Question: I want to create an text editor with options at the top (bold,..).
I also want to be able to hide those options; using the exact transition style shown in the picture below.
My problem is that the EditText that I use never has the intended behavious. (In the GIF below for exemple it does not resize after being moved).

---
I tried using animate (which is what is shown here on the picture).
I also tried with layout animation, combined with 'setVisibility(View.GONE)' when the animation ends (its nearly perfect but for one frame between the two we can see what's happening).
I finally tried setting 'android:animateLayoutChanges="true"'. Which works great but I cannot animate the transition as I want.
I also tried combining the three in various ways, but never was successful.
'''
public class MainActivity extends AppCompatActivity {
boolean optionVisible = true;
LinearLayout Main;
@Override
protected void onCreate(Bundle savedInstanceState) {
super.onCreate(savedInstanceState);
setContentView(R.layout.activity_main);
Main = findViewById(R.id.main);
}
public void show(View v) {
if (optionVisible) {
Main.animate().setDuration(300).translationYBy(-Options.getHeight());
} else {
Main.animate().setDuration(300).translationYBy(Options.getHeight());
}
optionVisible = !optionVisible;
}
}
'''
'''
<?xml version="1.0" encoding="utf-8"?>
<LinearLayout xmlns:android="http://schemas.android.com/apk/res/android"
xmlns:tools="http://schemas.android.com/tools"
android:id="@+id/main"
android:layout_width="match_parent"
android:layout_height="match_parent"
android:orientation="vertical">
<LinearLayout
android:id="@+id/options"
android:layout_width="match_parent"
android:layout_height="wrap_content"
android:orientation="vertical"
android:fillAfter="true">
... Defining buttons and slider ...
</LinearLayout>
<RelativeLayout
android:layout_width="match_parent"
android:layout_height="wrap_content"
android:layout_marginTop="10dp">
... Defining Title EditText ...
</RelativeLayout>
<EditText
android:id="@+id/writter"
android:layout_width="match_parent"
android:layout_height="match_parent"
android:layout_margin="10dp"
android:gravity="top"
android:padding="0dp"
android:text="azertyuio"
android:textAlignment="gravity"
android:textColor="@color/text"
android:textSize="20sp"
tools:ignore="HardcodedText"
android:background="@null"
/>
</LinearLayout>
'''
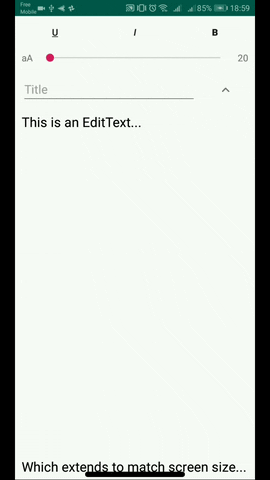
Answer: Well I finally managed to get it working properly. I still find the solution akward and would be glad to here another suggestion.
Anyway what I finally did was to use Animations (and not animate), and to have 2 main view basically being set GONE and VISIBLE at oppisite time depending on the presence of options or not.
Here is the code (I used an external class to synchronize the two EditText)
'''
<?xml version="1.0" encoding="utf-8"?>
<FrameLayout xmlns:android="http://schemas.android.com/apk/res/android"
xmlns:tools="http://schemas.android.com/tools"
android:layout_width="match_parent"
android:layout_height="match_parent">
<LinearLayout
android:id="@+id/main_with_opt"
android:layout_width="match_parent"
android:layout_height="match_parent"
android:orientation="vertical"
android:visibility="gone">
<LinearLayout
android:id="@+id/options"
android:layout_width="match_parent"
android:layout_height="wrap_content"
android:orientation="vertical"
android:fillAfter="true">
<LinearLayout
android:layout_width="match_parent"
android:layout_height="wrap_content"
android:orientation="horizontal">
<FrameLayout
android:layout_width="match_parent"
android:layout_height="match_parent"
android:layout_weight="1">
<Button
style="@style/Widget.AppCompat.Button.Borderless"
android:layout_width="wrap_content"
android:layout_height="wrap_content"
android:layout_gravity="center"
android:text="@string/underline"/>
</FrameLayout>
<FrameLayout
android:layout_width="match_parent"
android:layout_height="match_parent"
android:layout_weight="1">
<Button
style="@style/Widget.AppCompat.Button.Borderless"
android:layout_width="wrap_content"
android:layout_height="wrap_content"
android:layout_gravity="center"
android:text="@string/italic"/>
</FrameLayout>
<FrameLayout
android:layout_width="match_parent"
android:layout_height="match_parent"
android:layout_weight="1">
<Button
style="@style/Widget.AppCompat.Button.Borderless"
android:layout_width="wrap_content"
android:layout_height="wrap_content"
android:layout_gravity="center"
android:text="@string/bold"/>
</FrameLayout>
</LinearLayout>
<RelativeLayout
android:layout_width="match_parent"
android:layout_height="wrap_content">
<TextView
android:id="@+id/size"
android:layout_width="wrap_content"
android:layout_height="wrap_content"
android:text="aA"
android:paddingHorizontal="10dp"
android:paddingVertical="5dp"
tools:ignore="HardcodedText"
android:layout_alignParentStart="true"/>
<SeekBar
android:layout_width="match_parent"
android:layout_height="wrap_content"
android:layout_centerVertical="true"
android:layout_toEndOf="@id/size"
android:layout_toStartOf="@+id/size_int"/>
<TextView
android:id="@+id/size_int"
android:layout_width="wrap_content"
android:layout_height="wrap_content"
android:text="@string/text_size"
android:paddingHorizontal="10dp"
android:paddingVertical="5dp"
tools:ignore="HardcodedText"
android:layout_alignParentEnd="true"/>
</RelativeLayout>
</LinearLayout>
<RelativeLayout
android:layout_width="match_parent"
android:layout_height="wrap_content"
android:layout_marginTop="10dp">
<EditText
android:id="@+id/title_with_opt"
android:layout_width="match_parent"
android:layout_height="wrap_content"
android:lines="1"
android:text="@string/title"
android:maxLines="1"
android:textColor="@color/title"
android:layout_marginStart="10dp"
android:layout_toStartOf="@+id/arrow_with_opt"/>
<ImageButton
style="@style/Widget.AppCompat.Button.Borderless"
android:id="@+id/arrow_with_opt"
android:layout_width="wrap_content"
android:layout_height="wrap_content"
android:layout_alignParentEnd="true"
android:layout_centerVertical="true"
android:src="@drawable/arrow_less"
android:onClick="show"/>
</RelativeLayout>
<com.example.mynotes.SyncEditText
android:id="@+id/typer_with_opt"
android:layout_width="match_parent"
android:layout_height="match_parent"
android:layout_margin="10dp"
android:gravity="top"
android:padding="0dp"
android:textAlignment="gravity"
android:textColor="@color/text"
android:textSize="20sp"
android:background="@null"
/>
</LinearLayout>
<LinearLayout
android:id="@+id/main"
android:layout_width="match_parent"
android:layout_height="match_parent"
android:orientation="vertical">
<RelativeLayout
android:layout_width="match_parent"
android:layout_height="wrap_content"
android:layout_marginTop="10dp">
<EditText
android:id="@+id/title"
android:layout_width="match_parent"
android:layout_height="wrap_content"
android:maxLines="1"
android:text="@string/title"
android:textColor="@color/title"
android:layout_marginStart="10dp"
android:layout_toStartOf="@+id/arrow"/>
<ImageButton
style="@style/Widget.AppCompat.Button.Borderless"
android:id="@+id/arrow"
android:layout_width="wrap_content"
android:layout_height="wrap_content"
android:layout_alignParentEnd="true"
android:layout_centerVertical="true"
android:src="@drawable/arrow_less"
android:onClick="show"/>
</RelativeLayout>
<com.example.mynotes.SyncEditText
android:id="@+id/typer"
android:layout_width="match_parent"
android:layout_height="match_parent"
android:layout_margin="10dp"
android:gravity="top"
android:padding="0dp"
android:textAlignment="gravity"
android:textColor="@color/text"
android:textSize="20sp"
android:background="@null"
/>
</LinearLayout>
</FrameLayout>
'''
'''
package com.example.mynotes;
import android.support.v7.app.AppCompatActivity;
import android.os.Bundle;
import android.view.View;
import android.view.animation.Animation;
import android.view.animation.AnimationUtils;
import android.view.animation.LayoutAnimationController;
import android.widget.LinearLayout;
public class MainActivity extends AppCompatActivity {
LinearLayout Options;
boolean optionVisible = false;
LinearLayout Main;
LinearLayout Main_with_opt;
LayoutAnimationController show_lessAnimation;
LayoutAnimationController show_moreAnimation;
com.example.mynotes.SyncEditText Typer;
com.example.mynotes.SyncEditText Typer_with_opt;
int mSelection;
@Override
protected void onCreate(Bundle savedInstanceState) {
super.onCreate(savedInstanceState);
setContentView(R.layout.activity_main);
Main_with_opt = findViewById(R.id.main_with_opt);
Options = findViewById(R.id.options);
Main = findViewById(R.id.main);
Typer = findViewById(R.id.typer);
Typer_with_opt = findViewById(R.id.typer_with_opt);
Typer.setDependencies(Typer_with_opt);
Typer_with_opt.setDependencies(Typer);
show_lessAnimation = AnimationUtils.loadLayoutAnimation(this, R.anim.show_less_layout);
show_moreAnimation = AnimationUtils.loadLayoutAnimation(this, R.anim.show_more_layout);
}
public void show(View v) {
if (optionVisible) {
Main_with_opt.setLayoutAnimationListener(show_lessAnimationListener);
Main_with_opt.setLayoutAnimation(show_lessAnimation);
Typer.requestFocus();
Typer.setSelection(Typer_with_opt.getSelectionStart());
Typer.scrollTo(Typer_with_opt.getScrollX(), Typer_with_opt.getScrollY());
Main_with_opt.startLayoutAnimation();
} else {
Main_with_opt.setLayoutAnimationListener(show_moreAnimationListener);
Main_with_opt.setLayoutAnimation(show_moreAnimation);
Main_with_opt.setVisibility(View.VISIBLE);
Typer_with_opt.requestFocus();
Typer_with_opt.setSelection(Typer.getSelectionStart());
Typer_with_opt.scrollTo(Typer.getScrollX(), Typer.getScrollY());
Main.setVisibility(View.GONE);
Main_with_opt.startLayoutAnimation();
}
optionVisible = !optionVisible;
}
Animation.AnimationListener show_lessAnimationListener = new Animation.AnimationListener() {
@Override
public void onAnimationStart(Animation animation) {
}
@Override
public void onAnimationEnd(Animation animation) {
Main.setVisibility(View.VISIBLE);
Main_with_opt.setVisibility(View.GONE);
}
@Override
public void onAnimationRepeat(Animation animation) {
}
};
Animation.AnimationListener show_moreAnimationListener = new Animation.AnimationListener() {
@Override
public void onAnimationStart(Animation animation) {
}
@Override
public void onAnimationEnd(Animation animation) {
}
@Override
public void onAnimationRepeat(Animation animation) {
}
};
}
'''
And the cutom class :
'''
package com.example.mynotes;
import android.content.Context;
import android.support.v7.widget.AppCompatEditText;
import android.text.Editable;
import android.text.InputType;
import android.text.TextWatcher;
import android.util.AttributeSet;
import android.util.Log;
public class SyncEditText extends AppCompatEditText implements TextWatcher {
private SyncEditText[] mDependencies;
private boolean shouldSync = true;
public SyncEditText(Context context) {
super(context);
}
public SyncEditText(Context context, AttributeSet attrs) {
super(context, attrs);
}
public SyncEditText(Context context, AttributeSet attrs, int defStyleAttr) {
super(context, attrs, defStyleAttr);
// This is to avoid text changed event is called multiple time per character because auto suggestion
setInputType(InputType.TYPE_TEXT_FLAG_NO_SUGGESTIONS);
addTextChangedListener(this);
}
private void addTextChangedListener(SyncEditText syncEditText) {
}
public void setDependencies(SyncEditText... dependencies) {
mDependencies = dependencies;
}
public void setText(CharSequence text, boolean syncDependencies) {
shouldSync = syncDependencies;
setText(text);
Log.d("Log", "Text sync: " + text);
}
@Override
public void beforeTextChanged(CharSequence charSequence, int i, int i1, int i2) { }
@Override
public void afterTextChanged(Editable editable) { }
@Override
public void onTextChanged(CharSequence charSequence, int i, int i1, int i2) {
if (mDependencies == null)
return;
if (!shouldSync) {
// If this text is sync from other SyncEditText, ignore the change
shouldSync = true;
return;
}
Log.d("Log", "Text input: " + charSequence);
// Sync to all dependencies
for (SyncEditText syncEditText : mDependencies) {
syncEditText.setText(charSequence, false);
}
}
}
'''